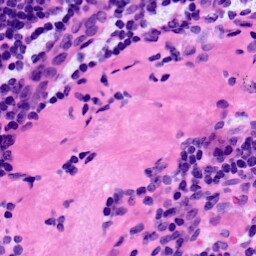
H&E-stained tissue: LymphNode